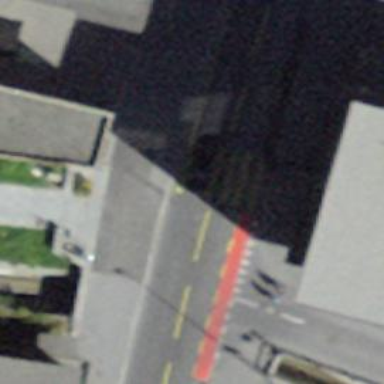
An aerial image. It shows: Zebra crossing on the road.